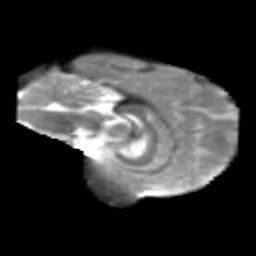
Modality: T2w
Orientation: sagittal
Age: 30
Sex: female
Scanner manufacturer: siemens
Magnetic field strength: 3 T
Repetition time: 1.8 s
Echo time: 0.07 s